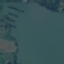
Label: SeaLake